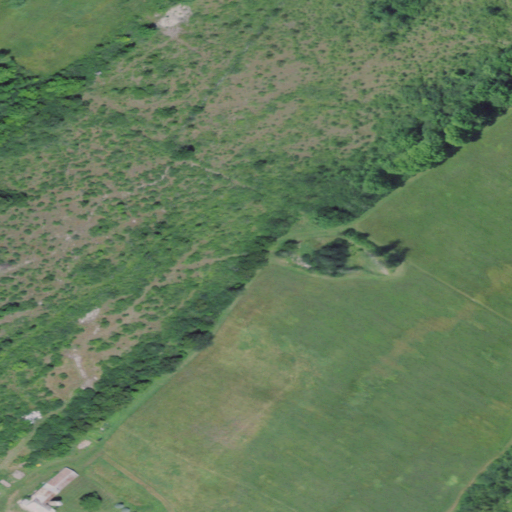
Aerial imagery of mountain in New York named Slaughter Hill containing pasture, shrub, woody wetlands, open development, medium intensity development, and deciduous forest